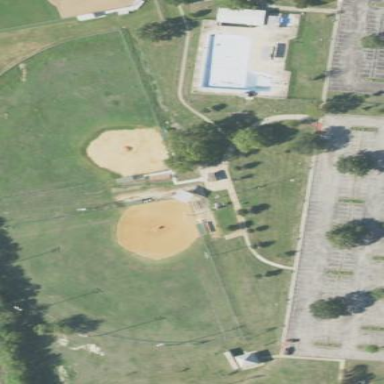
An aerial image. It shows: Softball pitch for leisure and sport activities.